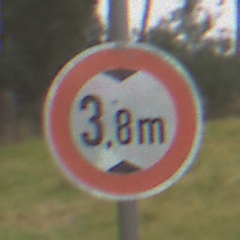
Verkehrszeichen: TatsaechlicheHoehe
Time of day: MorningAfternoon
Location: Outdoor (Nature)
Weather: Overcast
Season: NotSpecified
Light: Natural